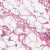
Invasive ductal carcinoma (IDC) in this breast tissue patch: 0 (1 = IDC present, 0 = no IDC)